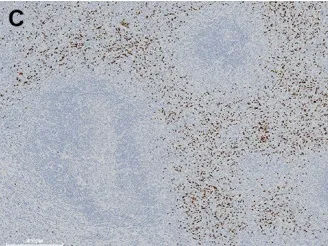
CD10.
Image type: pathology (immunostaining)